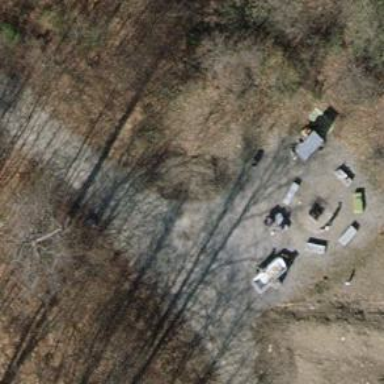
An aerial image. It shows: Picnic table located in leisure land area.